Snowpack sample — Loveland Pass, Silver Plume, Colorado, USA (1/12/25, 11:40 AM MST)
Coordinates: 39.66, -105.88
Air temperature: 7 °F
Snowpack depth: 140 cm
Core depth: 10 cm
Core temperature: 41 °F
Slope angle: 11°, slope face: 30°
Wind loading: high
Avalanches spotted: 2
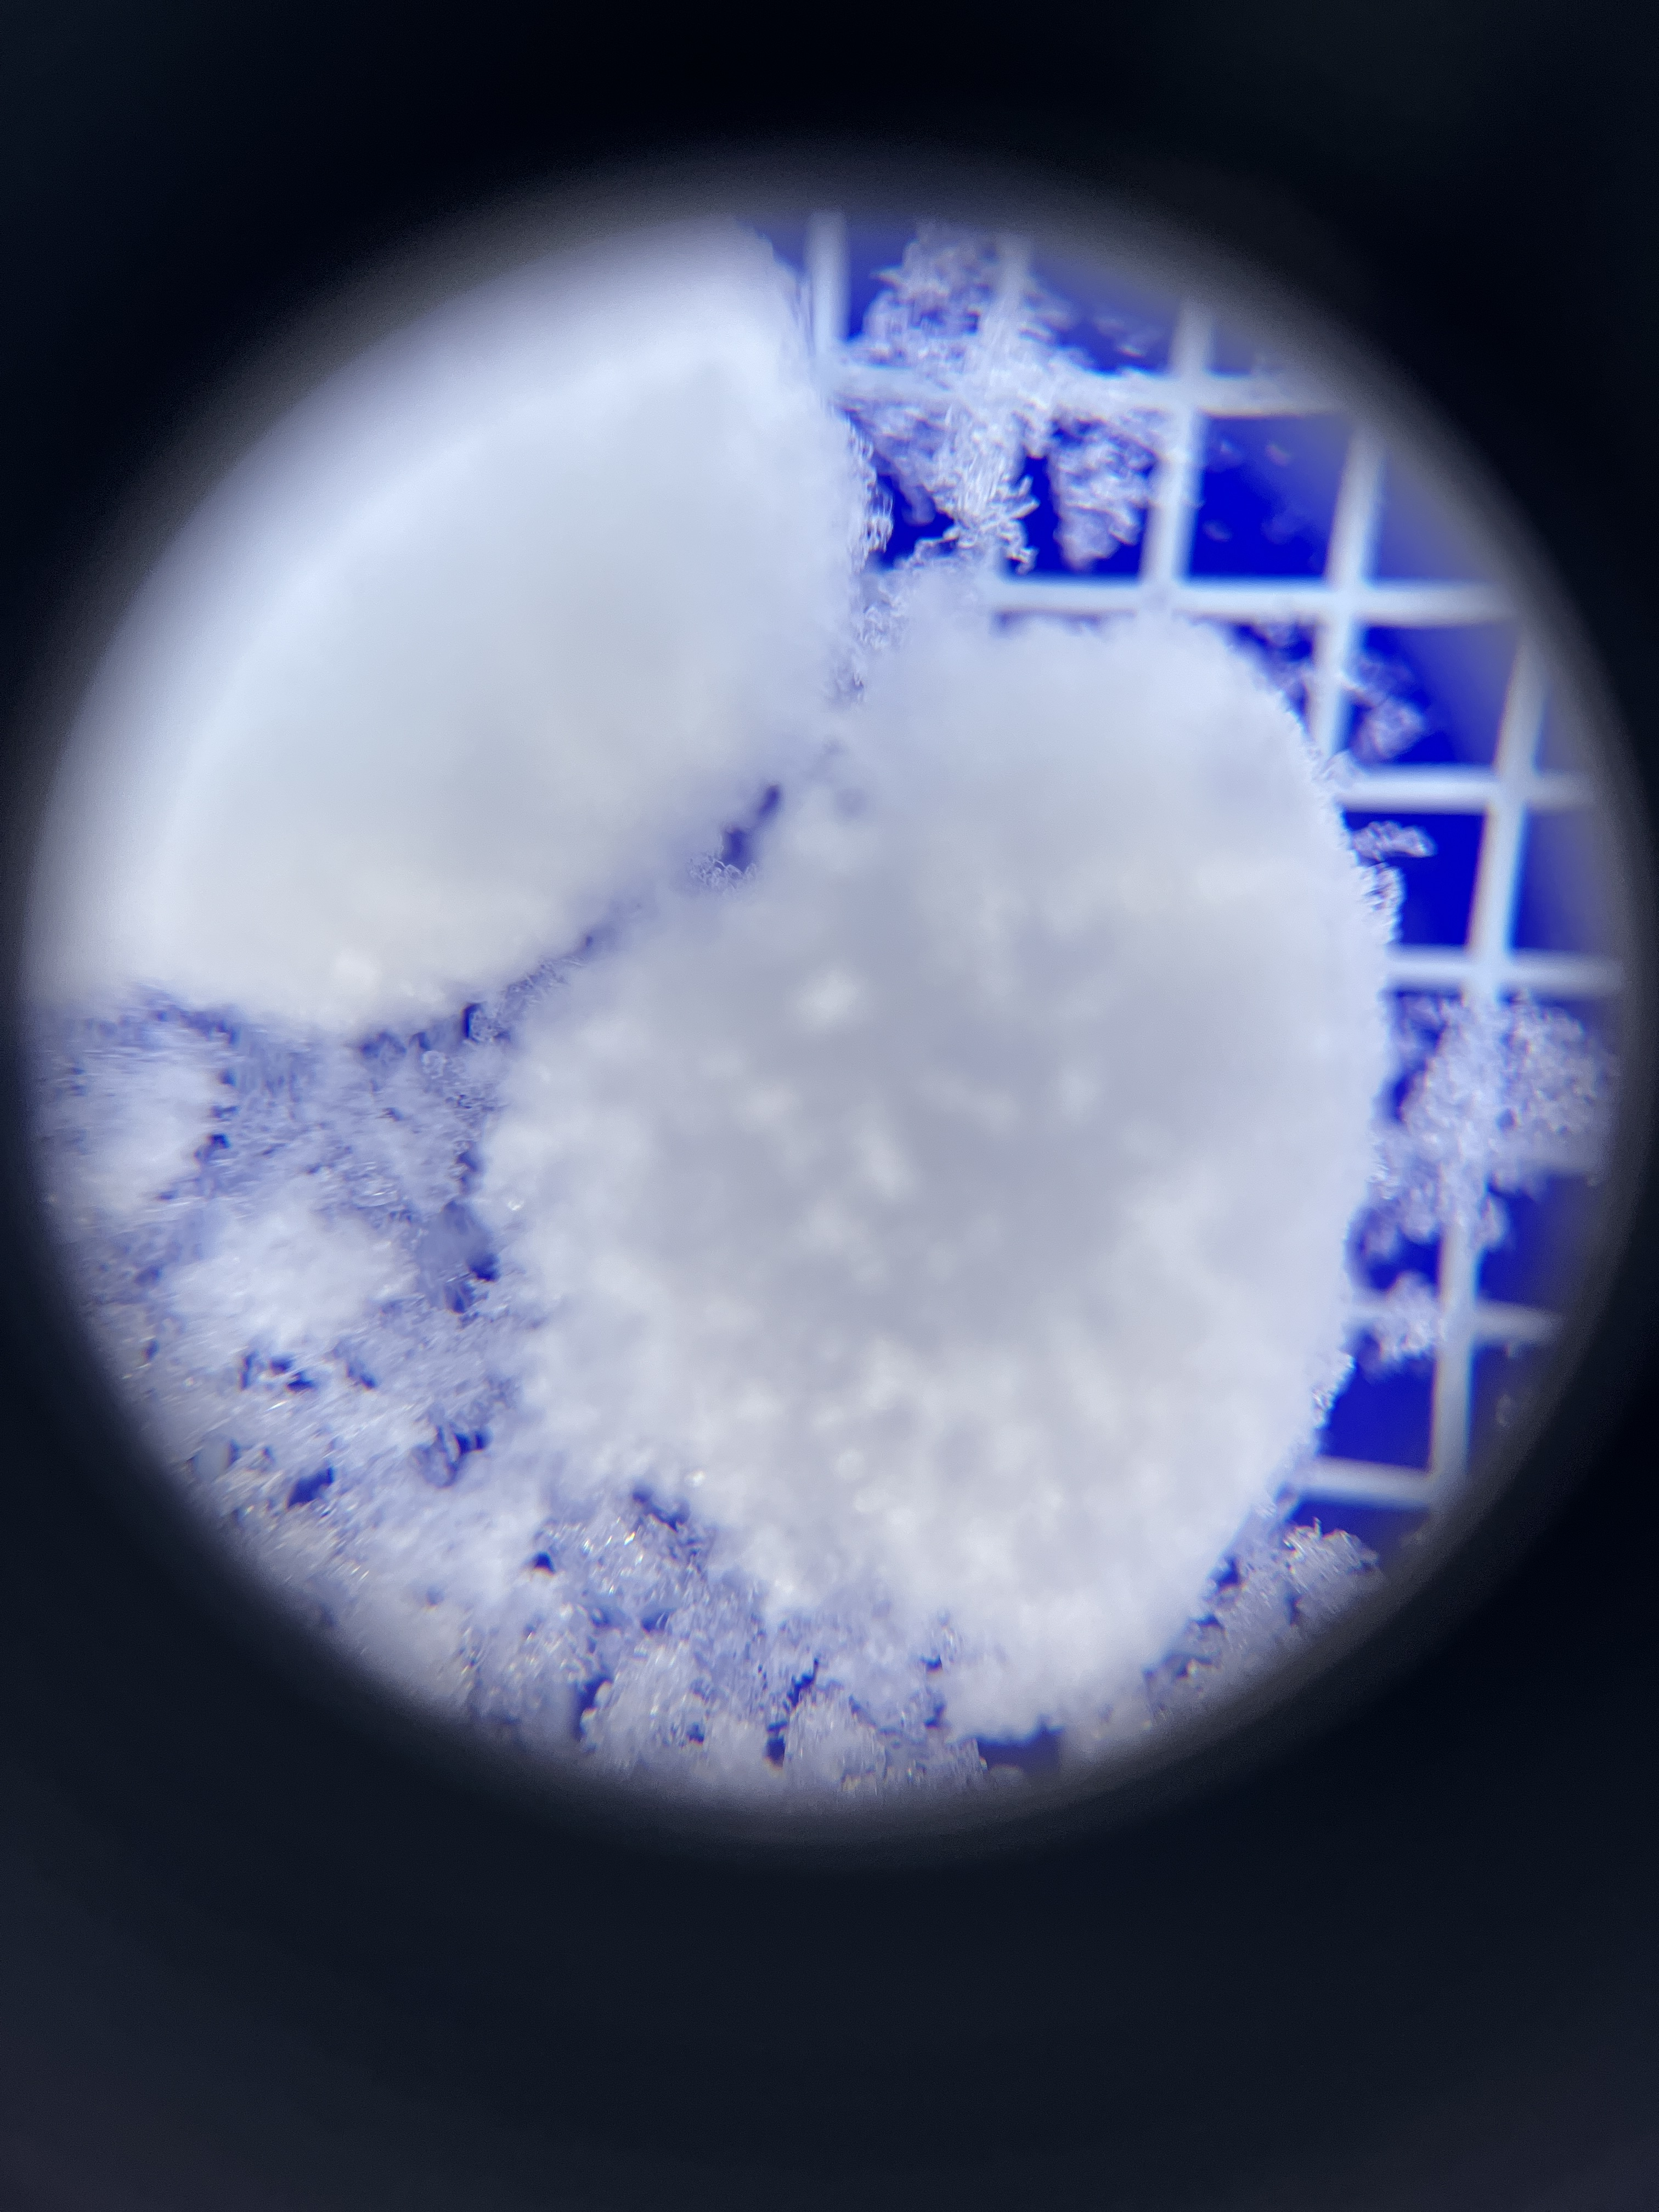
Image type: magnified_profile
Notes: Pilot using slightly modified coring method that took too large segment for snow profile picturing, advised not to use in higher level models. Two avalanche on south face nearby, partially cloudy with light snow in the last 24 hours. Lots of wind loading on eastern features.